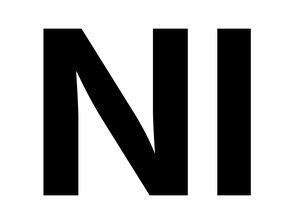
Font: Inter_Bold